Aerial crown-view tile of a tropical tree (Barro Colorado Island, Panama), acquired 20240716:
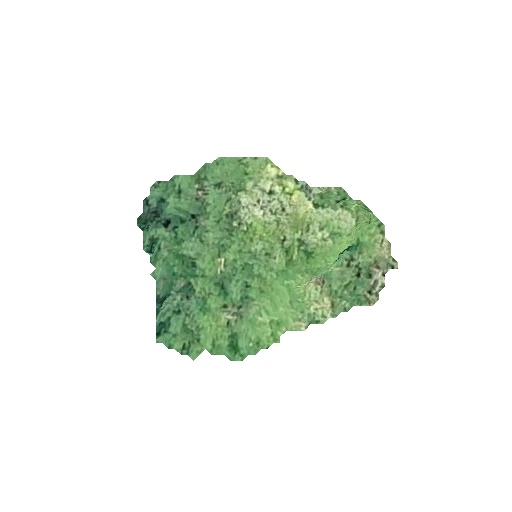
Species: Cordia alliodora
GBIF accepted scientific name: Cordia alliodora
Crown area: 57.696 m²